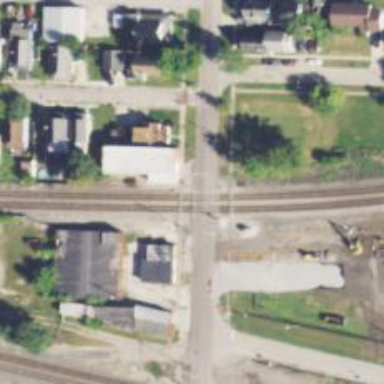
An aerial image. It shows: Railway crossing.